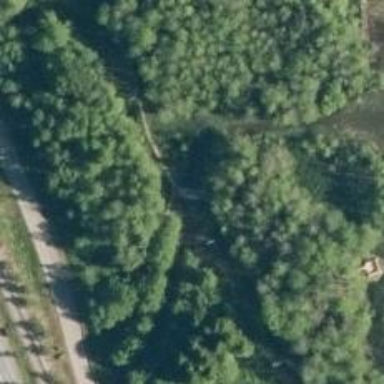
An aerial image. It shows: Path leading to bridge.